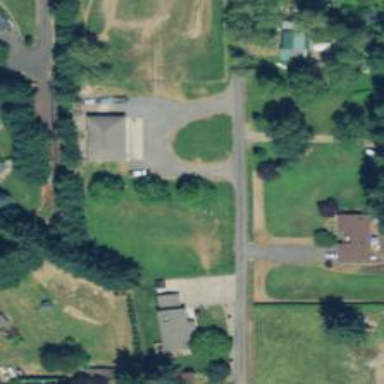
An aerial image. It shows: Driveway.